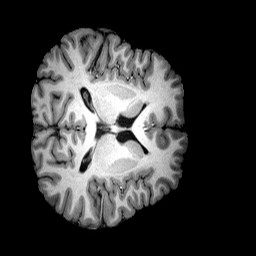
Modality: T1w
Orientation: axial
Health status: ill
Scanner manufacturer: siemens
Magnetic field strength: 3 T
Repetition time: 2 s
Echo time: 0.00303 s